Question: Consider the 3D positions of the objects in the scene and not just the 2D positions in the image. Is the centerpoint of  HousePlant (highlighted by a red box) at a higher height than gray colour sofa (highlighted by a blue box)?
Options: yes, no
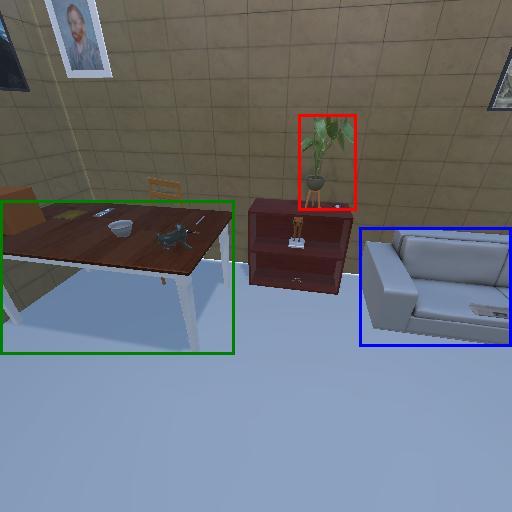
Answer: yes